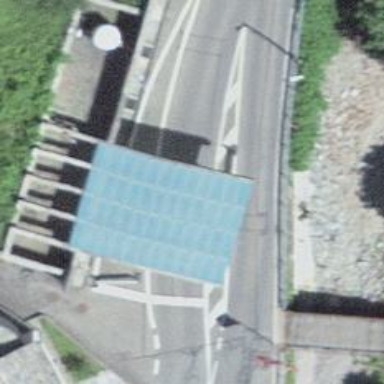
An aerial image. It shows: Lift gate barrier.